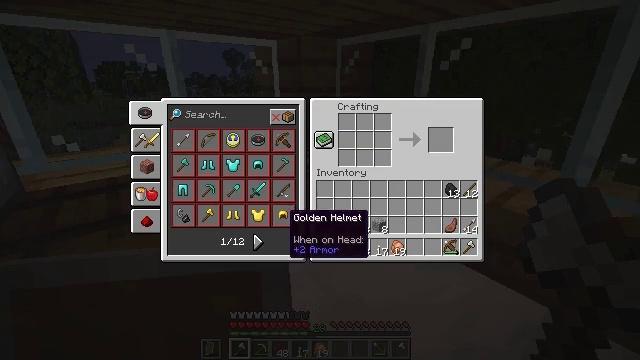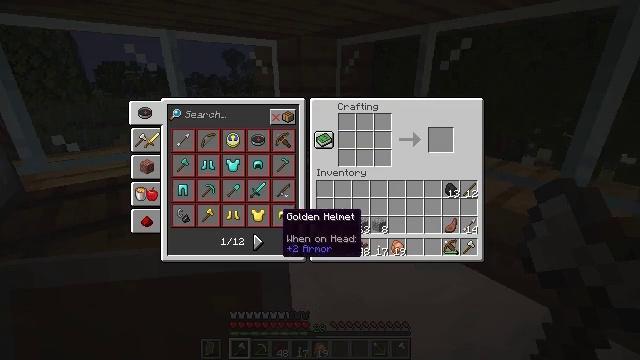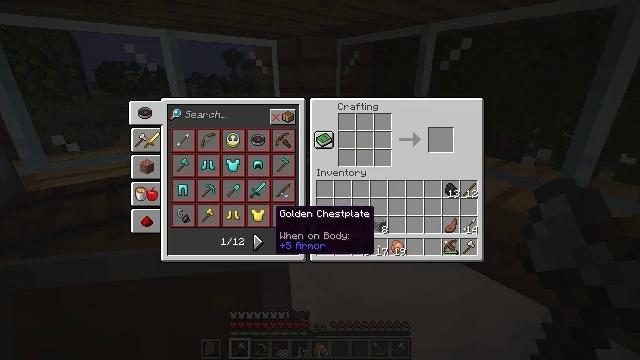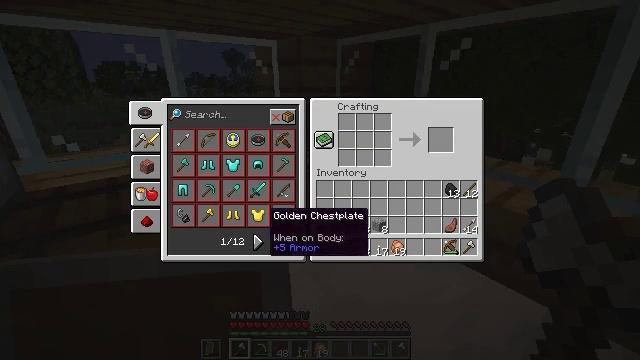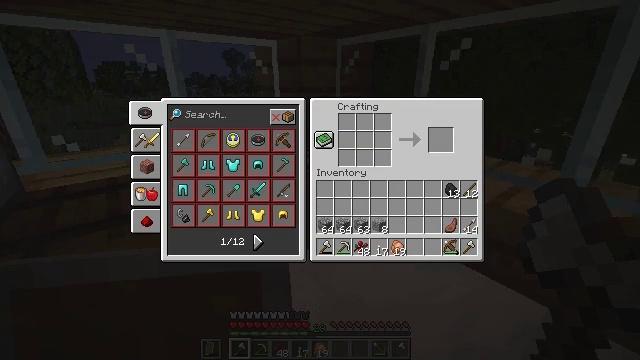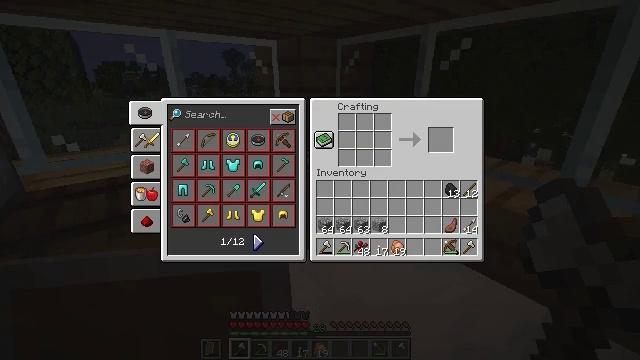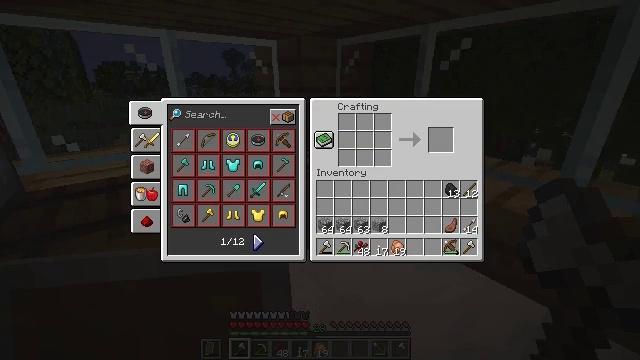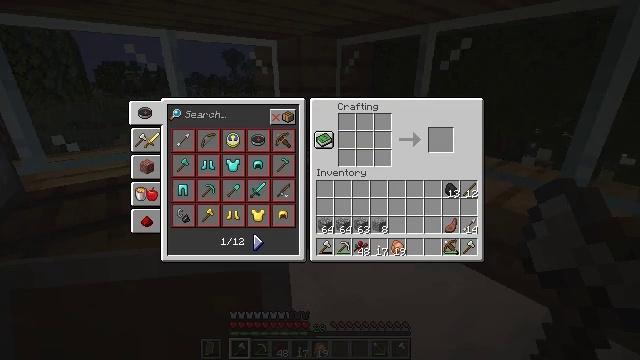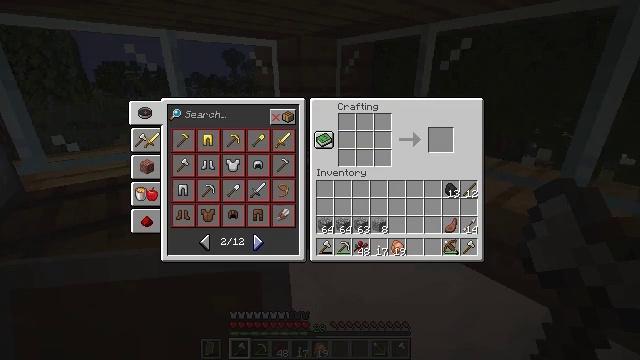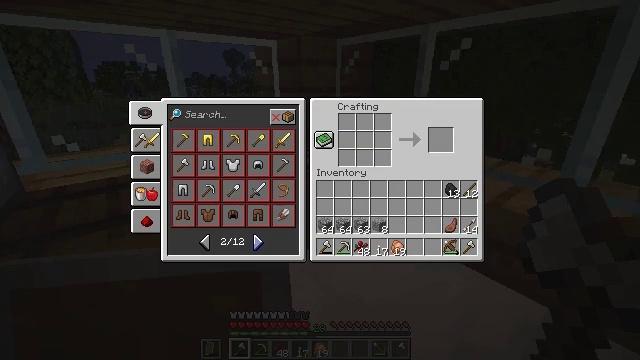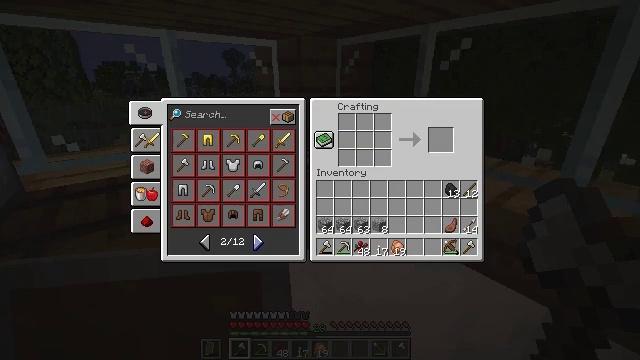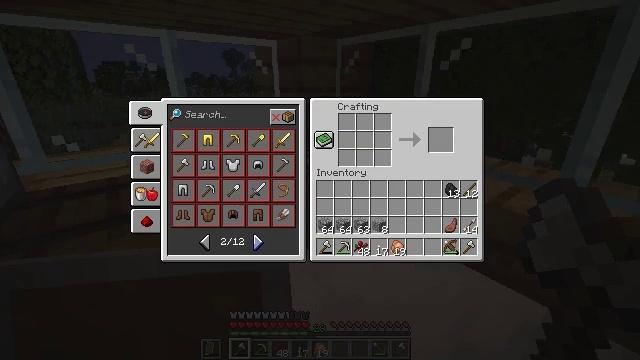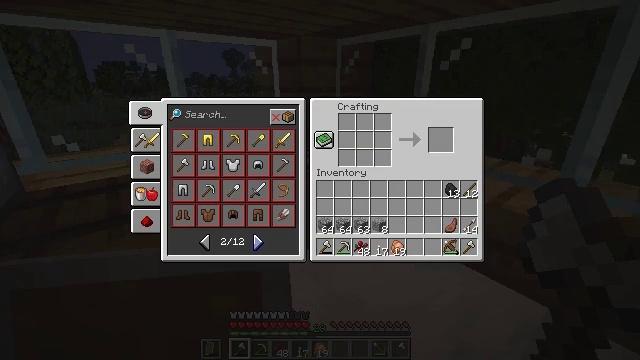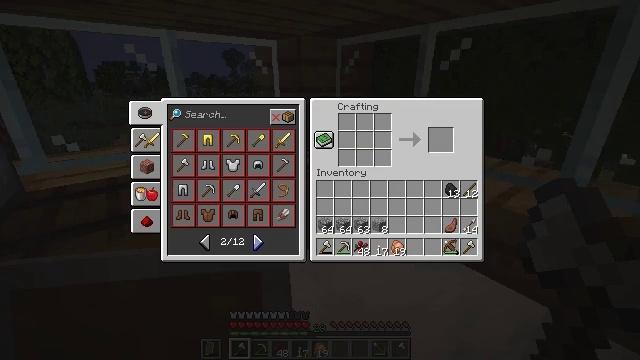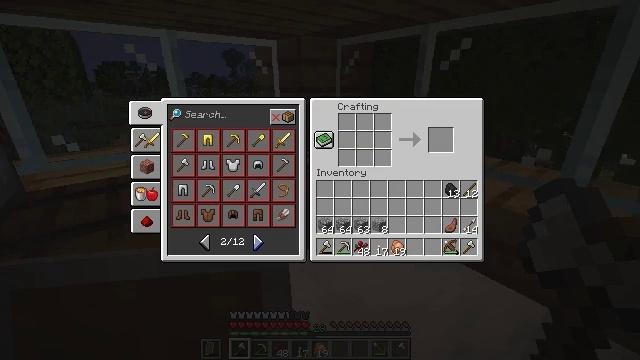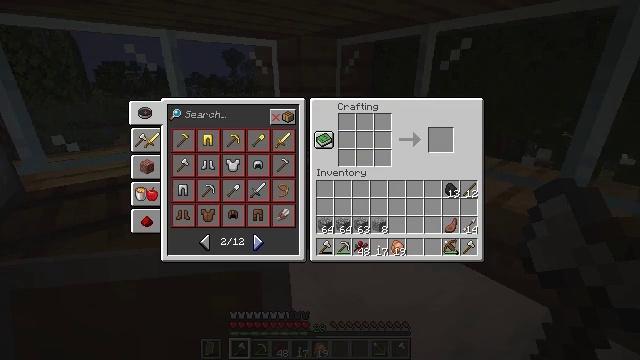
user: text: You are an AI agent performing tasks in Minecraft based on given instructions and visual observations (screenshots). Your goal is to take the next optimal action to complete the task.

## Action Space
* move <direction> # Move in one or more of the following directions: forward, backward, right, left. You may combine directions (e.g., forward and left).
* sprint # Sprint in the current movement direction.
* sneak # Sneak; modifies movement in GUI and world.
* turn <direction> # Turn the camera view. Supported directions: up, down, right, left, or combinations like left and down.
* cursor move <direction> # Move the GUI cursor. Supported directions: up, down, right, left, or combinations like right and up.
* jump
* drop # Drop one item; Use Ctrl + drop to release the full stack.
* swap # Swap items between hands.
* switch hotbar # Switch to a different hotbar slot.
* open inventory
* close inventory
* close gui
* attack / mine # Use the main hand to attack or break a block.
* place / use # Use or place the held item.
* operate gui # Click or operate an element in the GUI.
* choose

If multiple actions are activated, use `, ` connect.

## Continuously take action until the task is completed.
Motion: motion action
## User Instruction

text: Create an ender eye with blaze powder and ender pearl.
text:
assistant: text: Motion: cursor move left
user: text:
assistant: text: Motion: cursor move left
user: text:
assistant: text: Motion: no_op
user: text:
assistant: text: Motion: no_op
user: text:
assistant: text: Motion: cursor move down
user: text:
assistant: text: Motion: no_op
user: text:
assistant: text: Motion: no_op
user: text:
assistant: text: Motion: operate gui
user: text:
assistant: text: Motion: operate gui
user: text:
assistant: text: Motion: operate gui
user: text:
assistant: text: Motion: no_op
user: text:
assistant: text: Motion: no_op
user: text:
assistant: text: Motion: no_op
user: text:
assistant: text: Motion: no_op
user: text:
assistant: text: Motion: no_op
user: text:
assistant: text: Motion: no_op
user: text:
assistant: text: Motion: no_op
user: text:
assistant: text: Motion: no_op
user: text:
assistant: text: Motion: no_op
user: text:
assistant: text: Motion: no_op
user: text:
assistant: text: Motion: cursor move right and up
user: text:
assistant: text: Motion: cursor move right and up
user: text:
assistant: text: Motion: cursor move up
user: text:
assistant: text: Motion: no_op
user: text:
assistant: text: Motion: no_op
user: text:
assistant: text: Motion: no_op
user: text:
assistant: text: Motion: no_op
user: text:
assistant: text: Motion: no_op
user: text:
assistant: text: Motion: operate gui
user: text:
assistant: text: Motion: operate gui